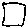
Label: square